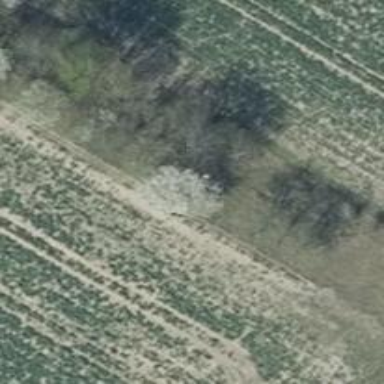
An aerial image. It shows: Row of deciduous broadleaved trees.